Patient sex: F
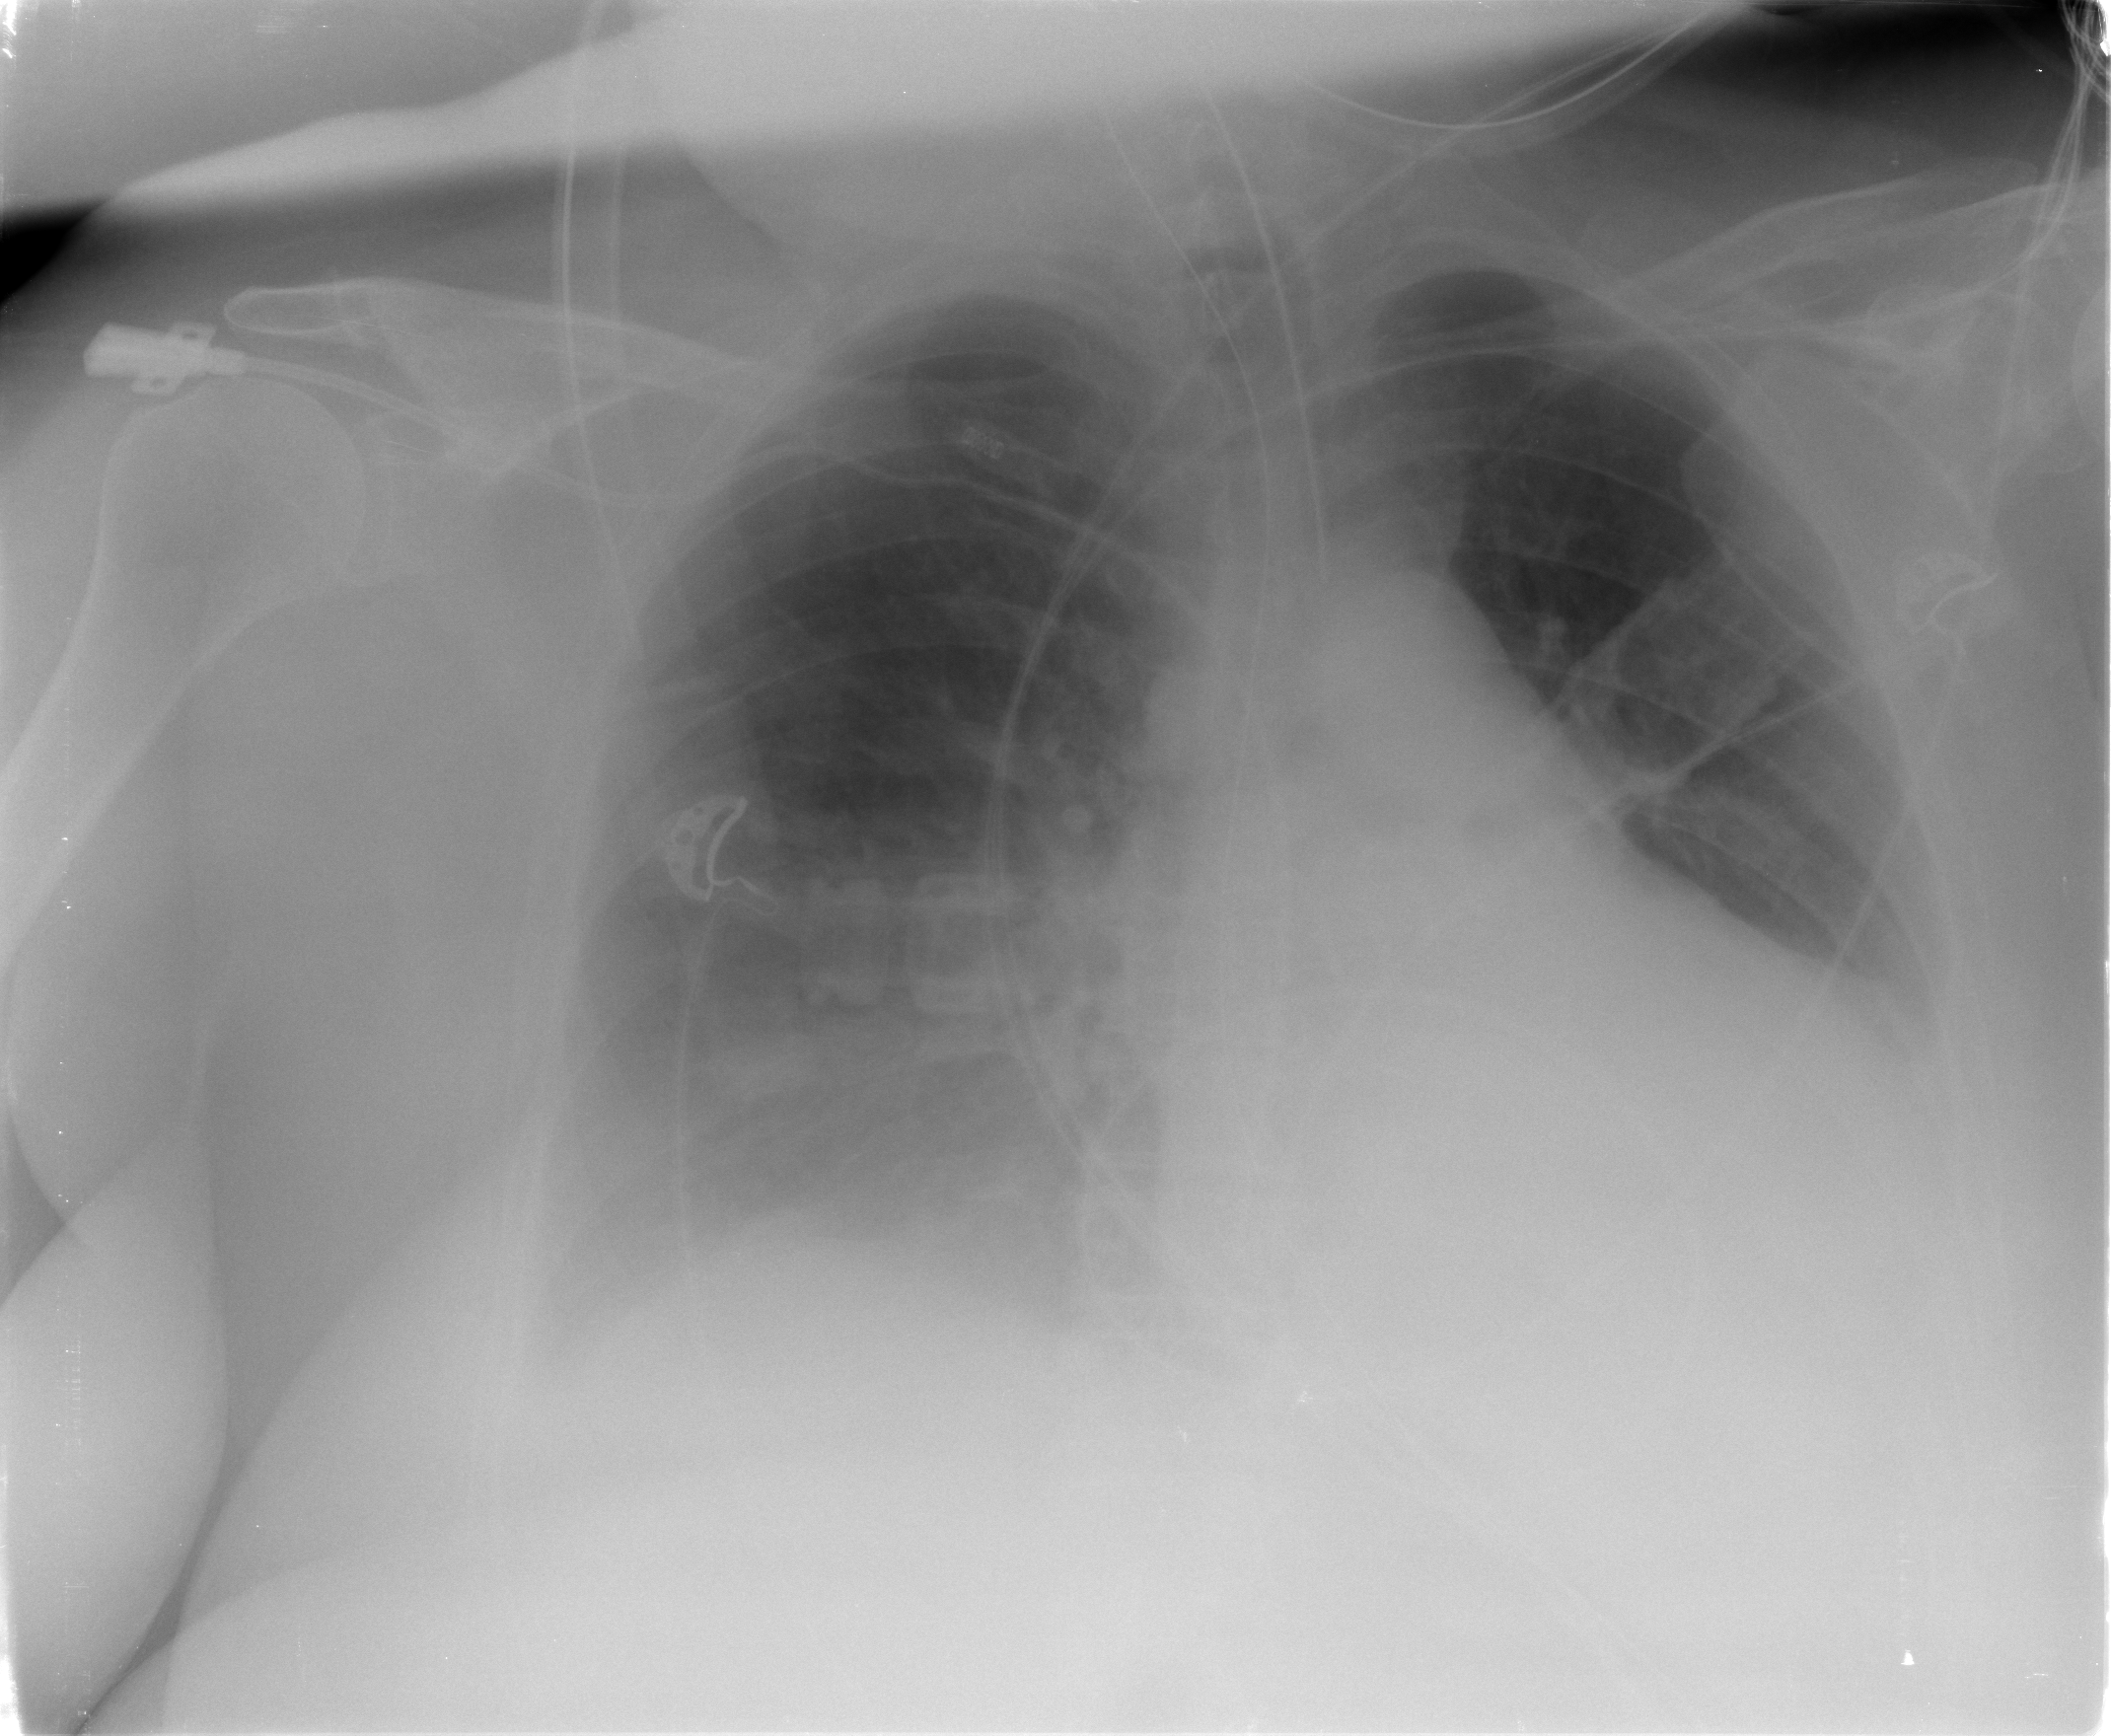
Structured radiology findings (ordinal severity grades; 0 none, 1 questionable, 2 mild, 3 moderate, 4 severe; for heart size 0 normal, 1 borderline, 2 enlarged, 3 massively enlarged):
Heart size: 2
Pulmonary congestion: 2
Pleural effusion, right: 2
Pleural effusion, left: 2
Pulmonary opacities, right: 1
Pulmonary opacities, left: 0
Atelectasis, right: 3
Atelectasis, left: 2